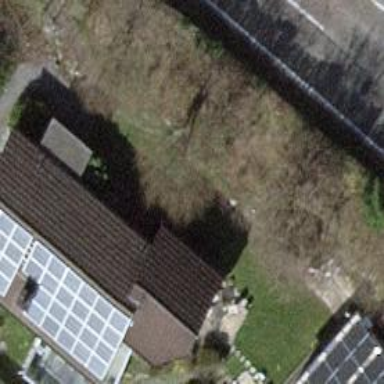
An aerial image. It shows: Detached building.